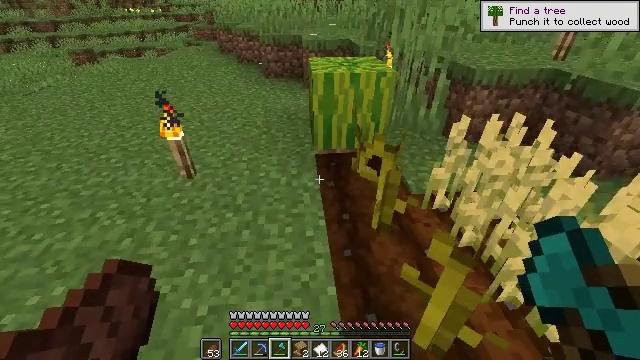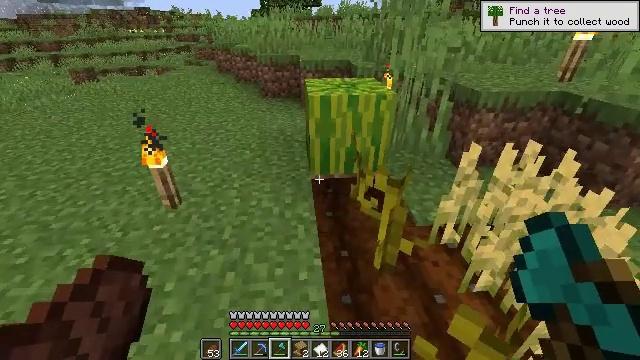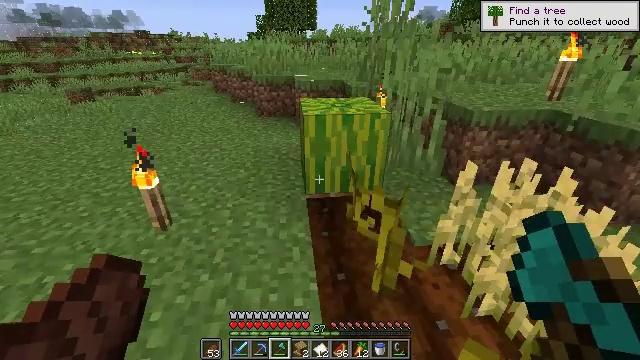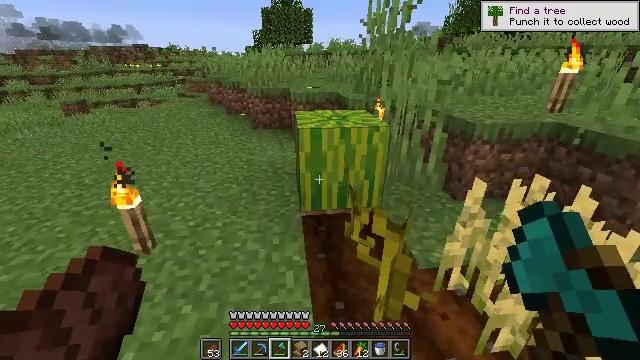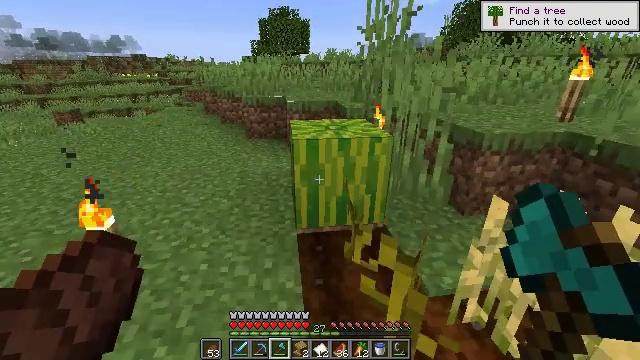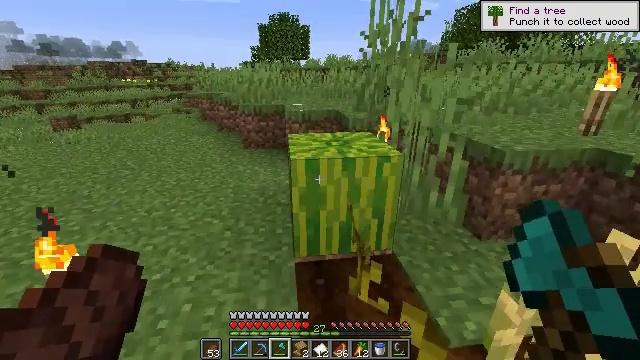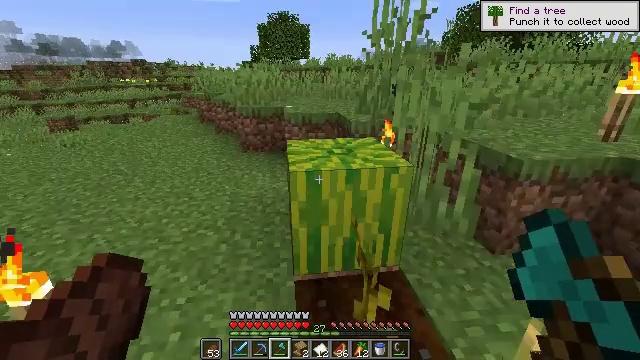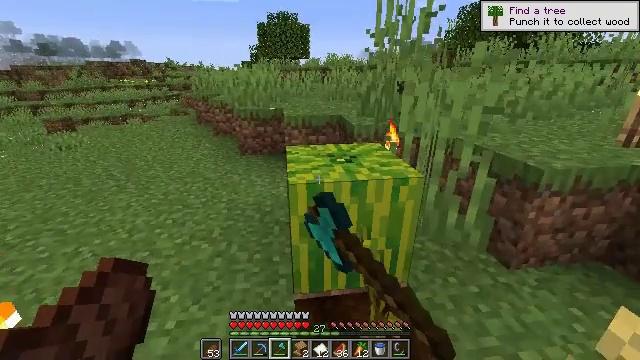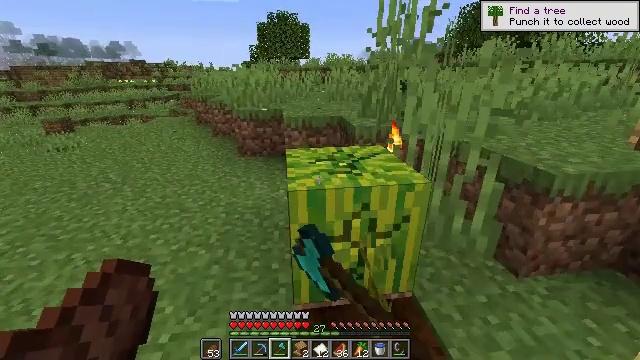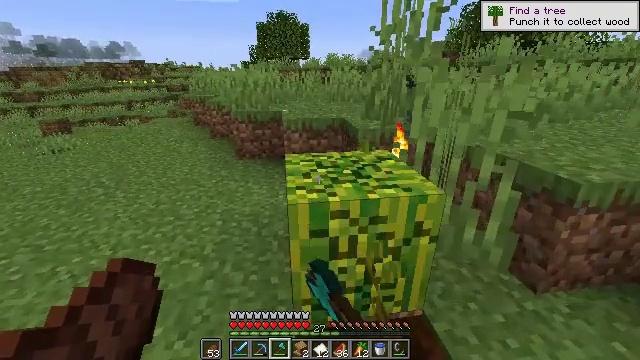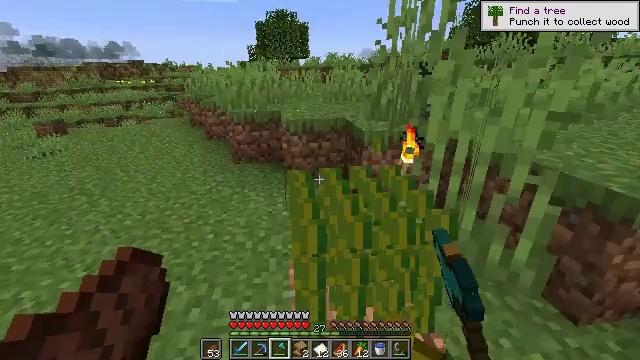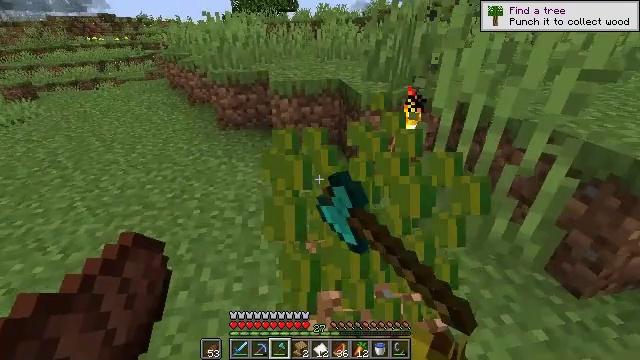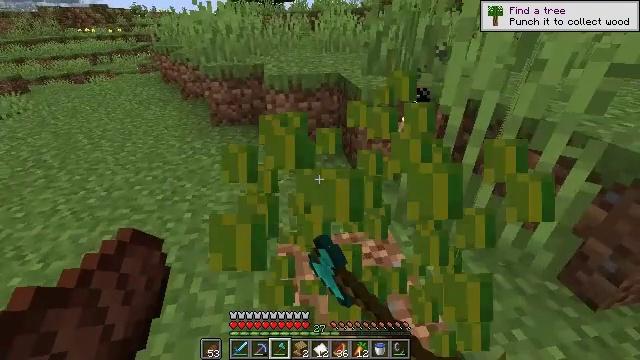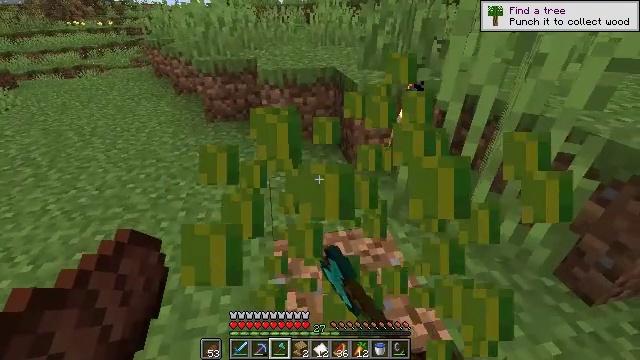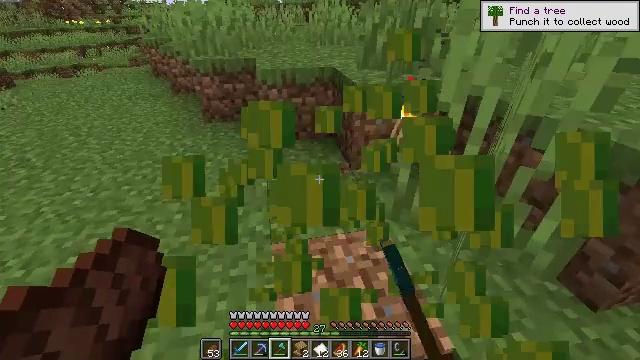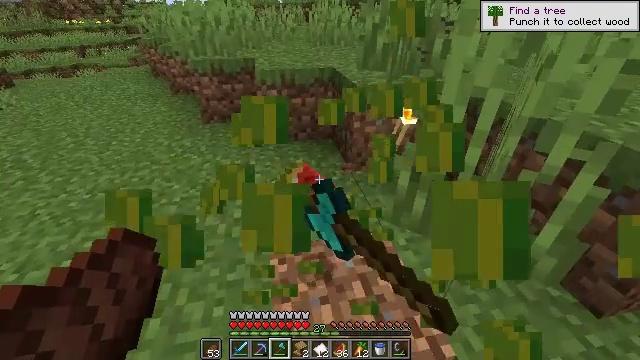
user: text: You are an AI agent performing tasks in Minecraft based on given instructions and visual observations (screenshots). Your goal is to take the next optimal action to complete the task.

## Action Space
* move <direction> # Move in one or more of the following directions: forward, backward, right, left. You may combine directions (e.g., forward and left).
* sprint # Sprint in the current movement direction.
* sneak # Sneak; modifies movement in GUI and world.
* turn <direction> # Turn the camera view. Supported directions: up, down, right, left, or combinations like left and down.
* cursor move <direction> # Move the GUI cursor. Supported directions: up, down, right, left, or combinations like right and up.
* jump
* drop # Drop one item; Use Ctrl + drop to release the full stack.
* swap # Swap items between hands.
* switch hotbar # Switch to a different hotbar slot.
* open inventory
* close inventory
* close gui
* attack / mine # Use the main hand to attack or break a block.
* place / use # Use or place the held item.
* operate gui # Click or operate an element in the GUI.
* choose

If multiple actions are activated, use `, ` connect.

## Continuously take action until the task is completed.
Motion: motion action
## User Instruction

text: Gather melon for food.
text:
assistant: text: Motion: move forward, turn up
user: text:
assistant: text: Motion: move forward, turn right and up
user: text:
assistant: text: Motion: move forward, turn up
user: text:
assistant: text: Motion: move forward, turn up
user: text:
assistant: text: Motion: move forward, turn up
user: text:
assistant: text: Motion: move forward, attack / mine
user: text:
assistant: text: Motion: move forward, attack / mine
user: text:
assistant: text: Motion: move forward, attack / mine
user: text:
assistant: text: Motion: move forward, attack / mine
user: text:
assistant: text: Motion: move forward, attack / mine
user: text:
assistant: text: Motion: move forward, turn right and down, attack / mine
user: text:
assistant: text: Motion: turn down, attack / mine
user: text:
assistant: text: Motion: turn down, attack / mine
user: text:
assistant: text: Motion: attack / mine
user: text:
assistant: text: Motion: attack / mine
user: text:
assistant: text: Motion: move forward
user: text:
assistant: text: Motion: move forward, turn left
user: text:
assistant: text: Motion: move forward, turn left
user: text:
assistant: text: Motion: move forward
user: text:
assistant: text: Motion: move forward
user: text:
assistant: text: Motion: move forward
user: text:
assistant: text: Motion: turn right and down
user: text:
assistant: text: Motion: turn right and down
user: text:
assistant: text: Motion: turn right
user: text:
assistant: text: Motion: turn right
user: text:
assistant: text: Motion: turn right and up
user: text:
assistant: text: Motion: turn right and up
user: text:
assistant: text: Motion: turn right and up
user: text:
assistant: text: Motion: turn right and up
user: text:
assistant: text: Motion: turn right and up